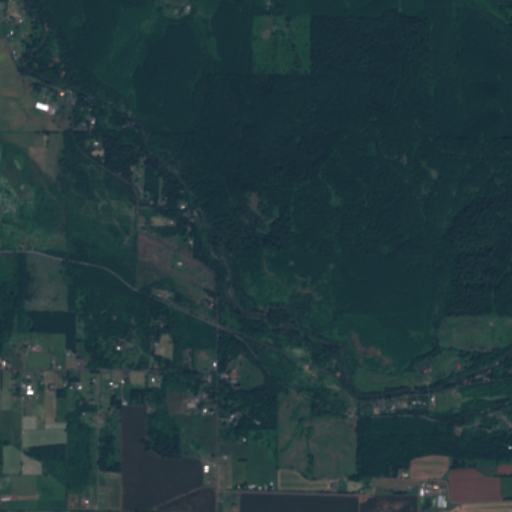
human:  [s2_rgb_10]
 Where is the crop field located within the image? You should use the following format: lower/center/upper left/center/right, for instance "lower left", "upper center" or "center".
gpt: The crop field is located in the lower of the image.
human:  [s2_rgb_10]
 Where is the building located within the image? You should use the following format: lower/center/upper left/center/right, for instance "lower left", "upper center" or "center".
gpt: There is no building in the image.